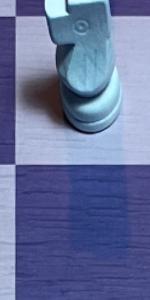
Label: Empty